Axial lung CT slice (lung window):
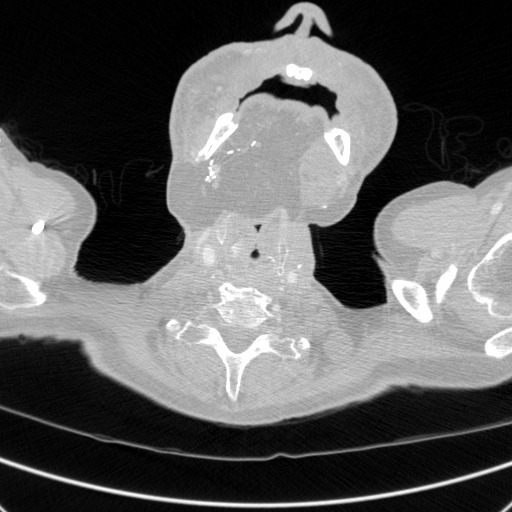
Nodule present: no